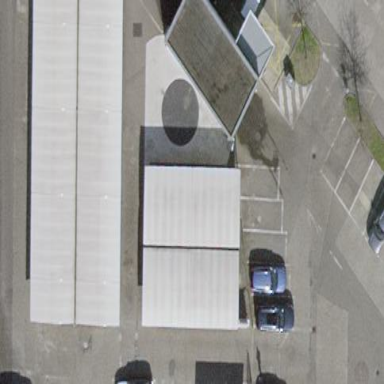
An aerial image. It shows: View of roof of building.